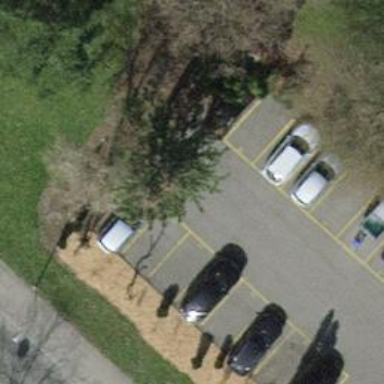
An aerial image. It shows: Urban tree with needle-leaved evergreen.